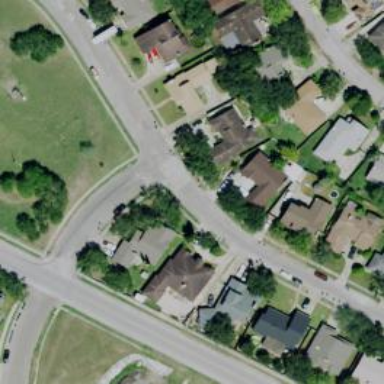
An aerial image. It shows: Residential road.